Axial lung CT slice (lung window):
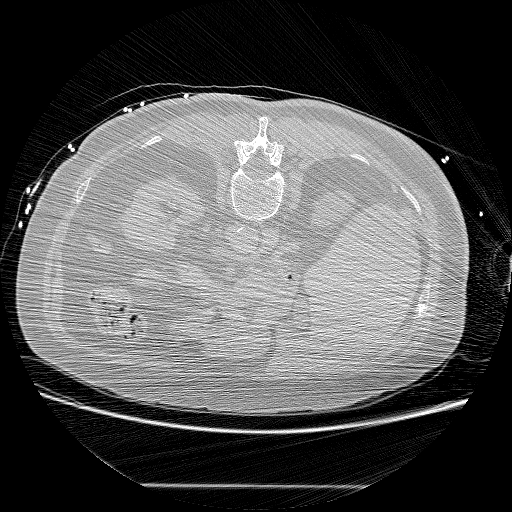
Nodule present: no